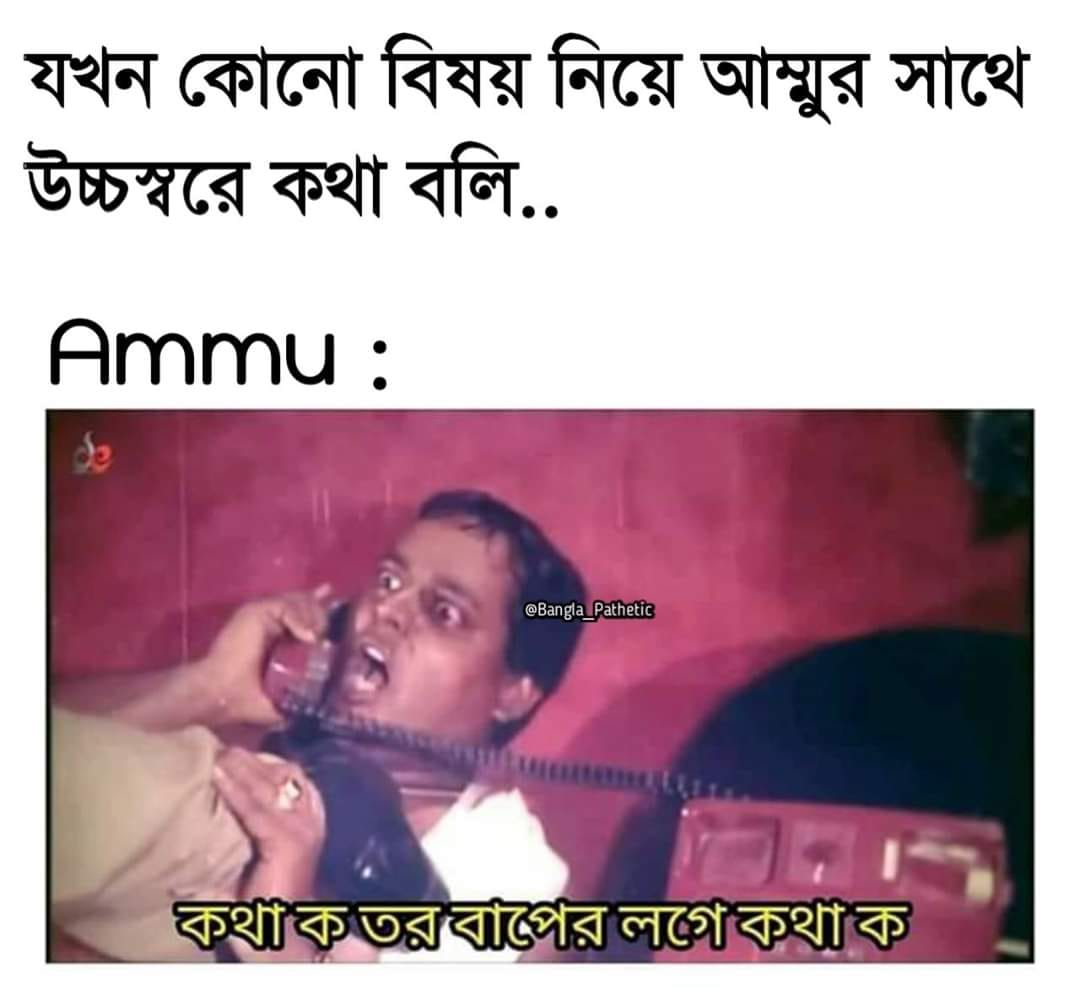
Caption: যখন কোনো বিষয় নিয়ে আম্মুর সাথে উচ্চস্বরে কথা বলি...   Ammu : কথা ক তর বাপের লগে কথা ক
Label: non-hate